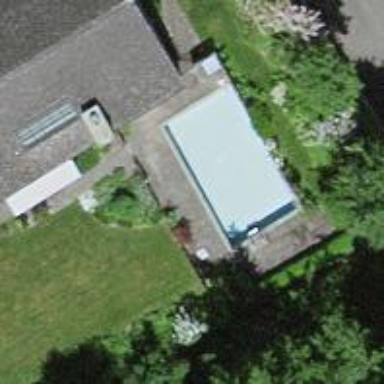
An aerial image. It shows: Swimming pool located in leisure land.